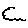
Label: cloud